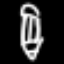
Label: pencil